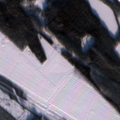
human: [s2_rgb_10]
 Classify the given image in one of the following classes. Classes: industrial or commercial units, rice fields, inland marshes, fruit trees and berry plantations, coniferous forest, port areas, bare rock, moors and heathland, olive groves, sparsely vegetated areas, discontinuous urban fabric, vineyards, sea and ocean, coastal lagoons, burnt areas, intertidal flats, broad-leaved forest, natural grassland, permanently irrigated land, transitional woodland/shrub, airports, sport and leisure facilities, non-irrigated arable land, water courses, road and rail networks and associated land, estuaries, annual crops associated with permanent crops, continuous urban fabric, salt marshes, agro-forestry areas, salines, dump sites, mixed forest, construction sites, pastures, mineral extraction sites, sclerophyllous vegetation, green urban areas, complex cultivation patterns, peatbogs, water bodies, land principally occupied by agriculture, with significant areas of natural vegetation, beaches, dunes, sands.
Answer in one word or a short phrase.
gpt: coniferous forest, mixed forest, peatbogs